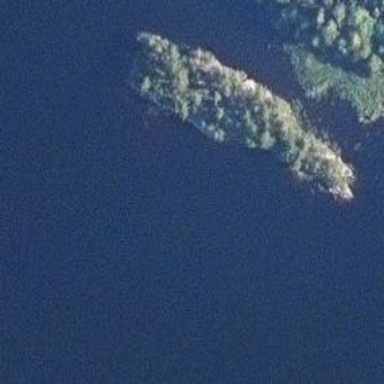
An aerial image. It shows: Islet surrounded by woodland.